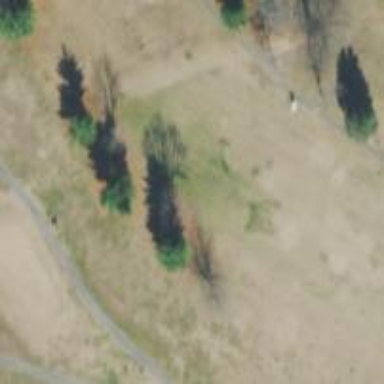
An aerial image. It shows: Golf hole.